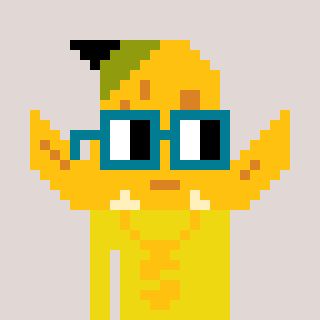
a pixel art character with square dark green glasses, a banana-shaped head and a yellow-colored body on a warm background